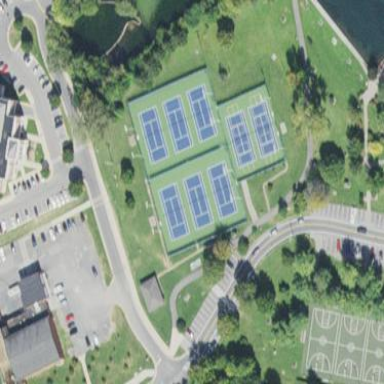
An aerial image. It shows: Tennis court on pitch.